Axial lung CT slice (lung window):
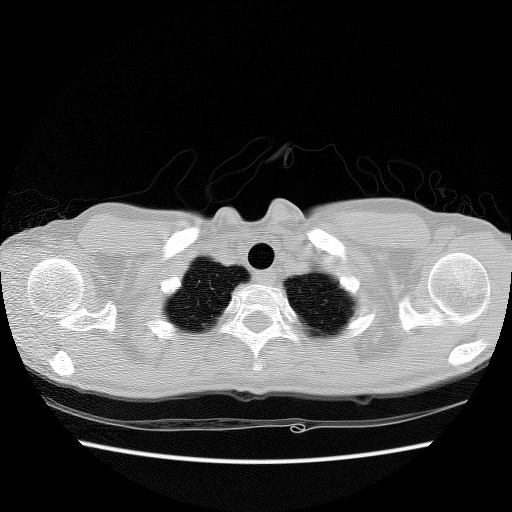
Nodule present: no